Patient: sex F, age 60
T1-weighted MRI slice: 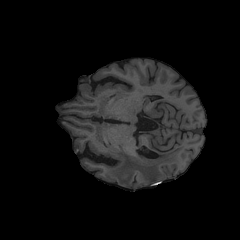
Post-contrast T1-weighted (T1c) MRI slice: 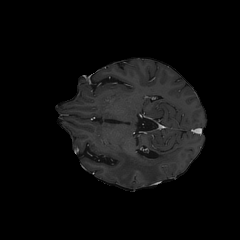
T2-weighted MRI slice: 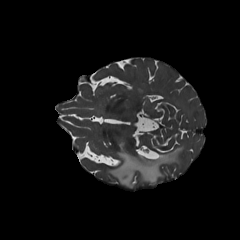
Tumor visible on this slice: yes
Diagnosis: Glioblastoma, IDH-wildtype
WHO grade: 4